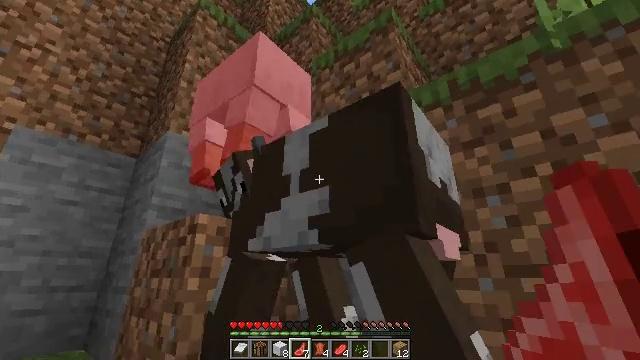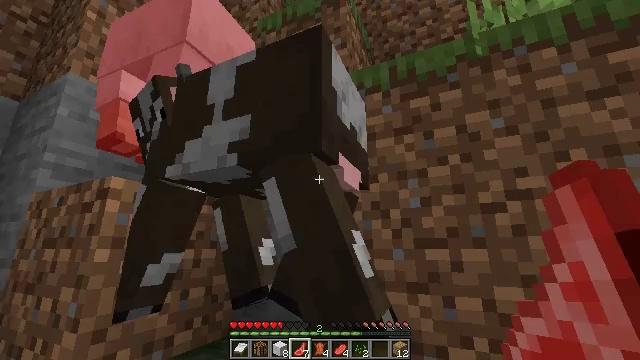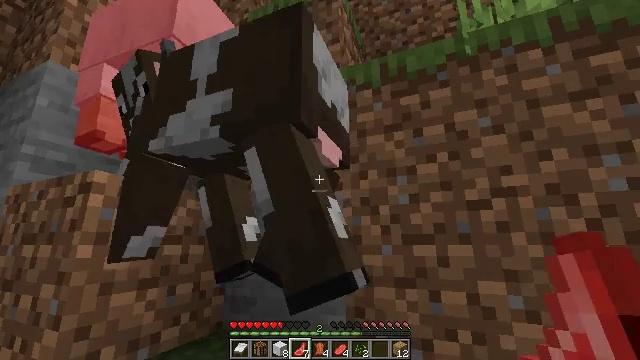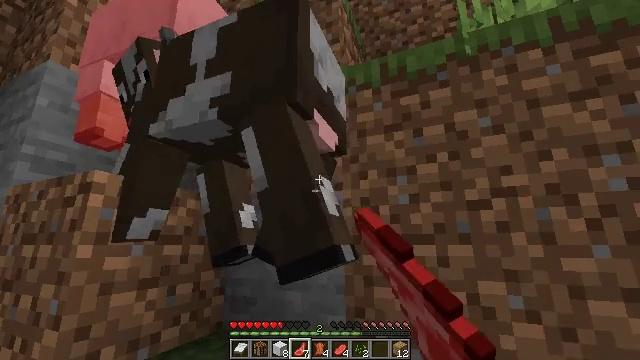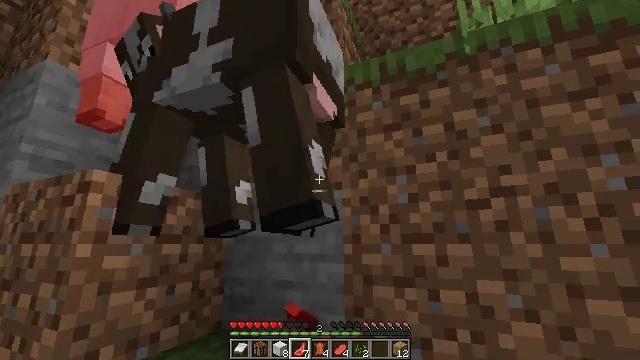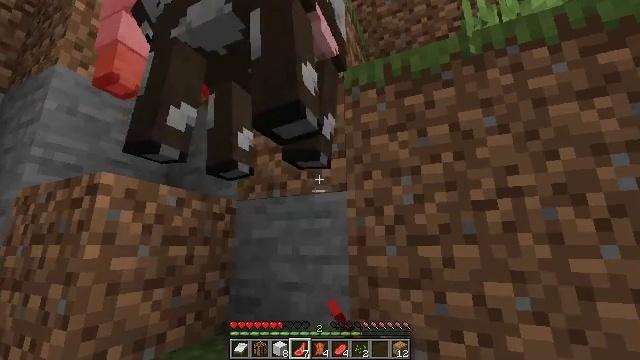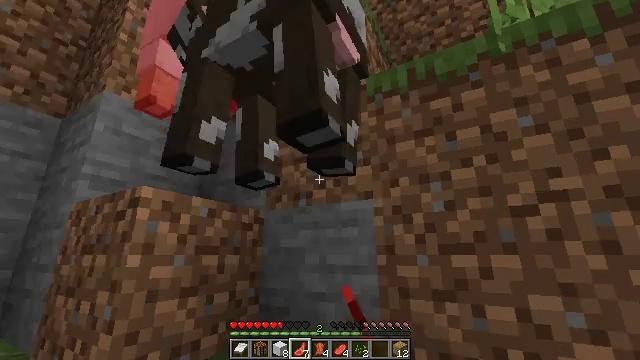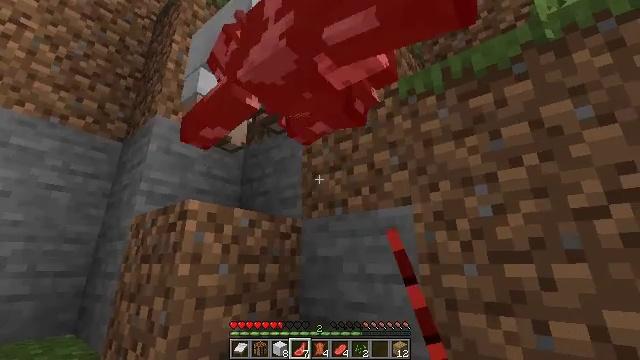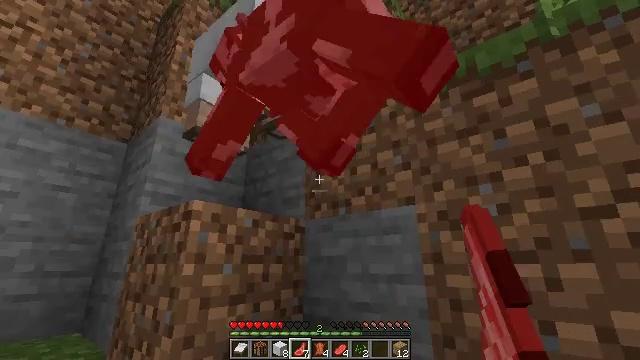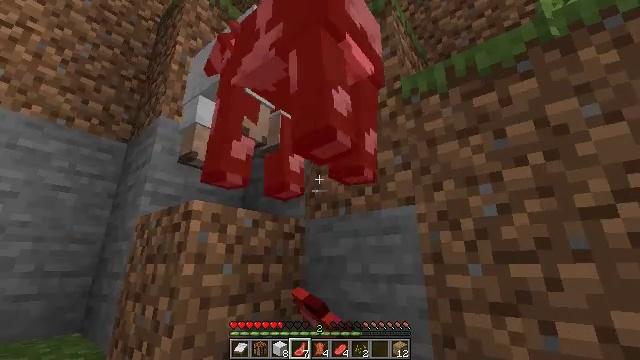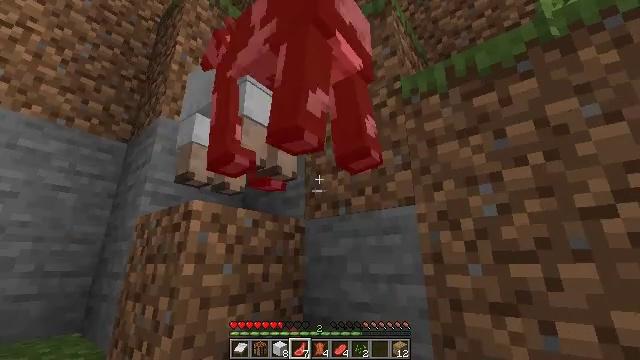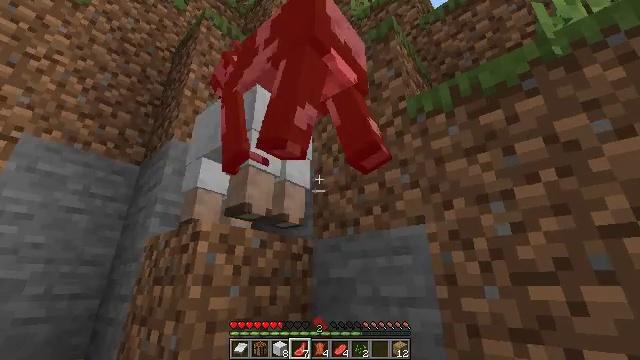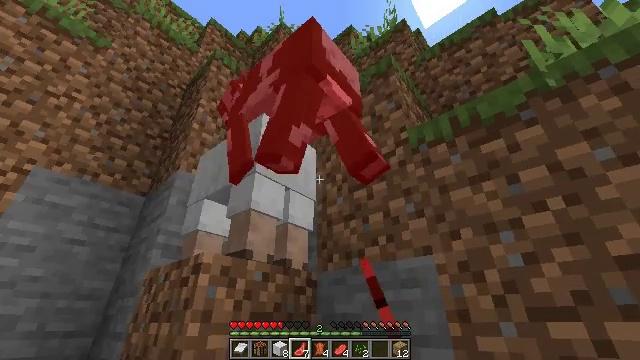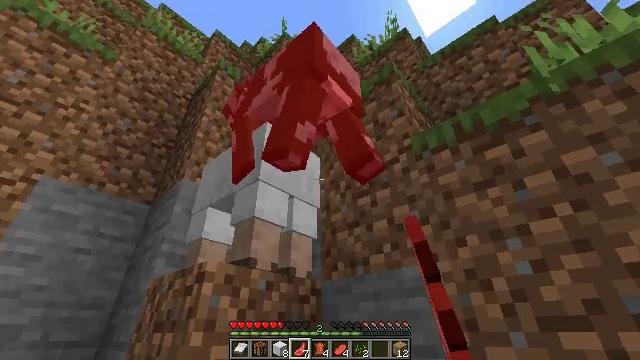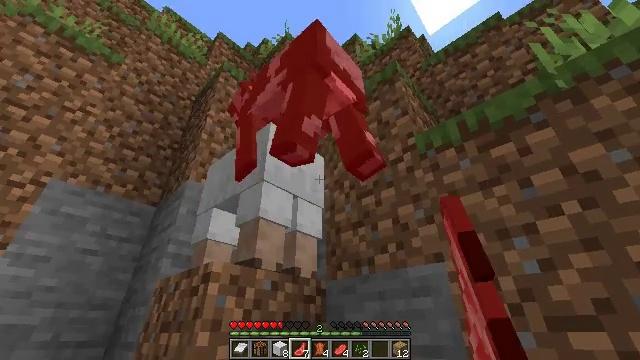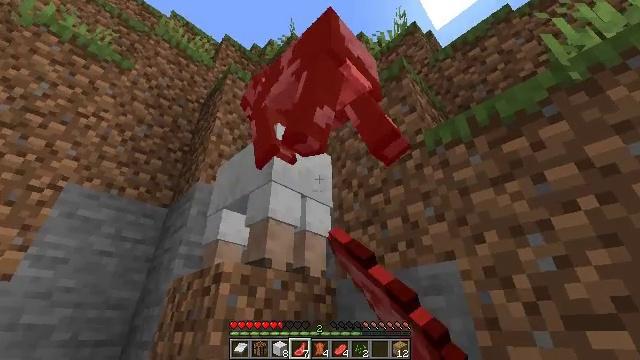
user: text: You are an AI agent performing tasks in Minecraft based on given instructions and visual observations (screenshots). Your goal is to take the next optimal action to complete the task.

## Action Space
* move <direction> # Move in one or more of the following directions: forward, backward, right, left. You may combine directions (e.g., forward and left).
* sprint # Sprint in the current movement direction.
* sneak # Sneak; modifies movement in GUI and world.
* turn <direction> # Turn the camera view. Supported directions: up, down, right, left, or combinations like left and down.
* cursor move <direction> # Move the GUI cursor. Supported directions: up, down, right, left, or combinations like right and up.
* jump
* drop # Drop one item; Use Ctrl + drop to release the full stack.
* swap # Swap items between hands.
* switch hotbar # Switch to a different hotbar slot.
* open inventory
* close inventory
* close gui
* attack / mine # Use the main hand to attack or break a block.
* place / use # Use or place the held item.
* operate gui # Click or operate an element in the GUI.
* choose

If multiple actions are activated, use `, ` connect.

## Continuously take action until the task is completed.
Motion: motion action
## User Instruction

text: Hunt a cow.
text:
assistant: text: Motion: turn right and down
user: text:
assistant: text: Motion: turn right, attack / mine
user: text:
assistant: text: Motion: attack / mine
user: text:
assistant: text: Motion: attack / mine
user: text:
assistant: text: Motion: turn left, attack / mine
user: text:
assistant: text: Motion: turn left and up
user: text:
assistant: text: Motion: turn left and up
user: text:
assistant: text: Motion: attack / mine
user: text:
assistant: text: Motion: attack / mine
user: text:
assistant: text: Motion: attack / mine
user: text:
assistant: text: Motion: turn left and up
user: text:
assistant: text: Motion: turn up
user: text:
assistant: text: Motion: turn up
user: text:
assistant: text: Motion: turn left, attack / mine
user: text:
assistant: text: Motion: turn left, attack / mine
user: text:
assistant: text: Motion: turn left, attack / mine
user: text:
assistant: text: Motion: turn left and up, attack / mine
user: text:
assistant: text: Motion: turn left
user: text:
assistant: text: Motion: attack / mine
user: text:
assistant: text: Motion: attack / mine